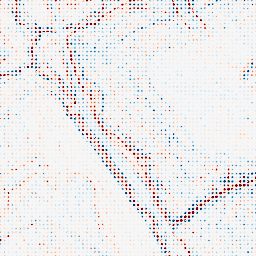
Category: multiscale
Decomposition family: log
Decomposition parameters: sigma: 1
Upsampling method: sinc_blackman
Upsampling parameters: scale: 8
kernel_size: 4
Upsampling scale: 8